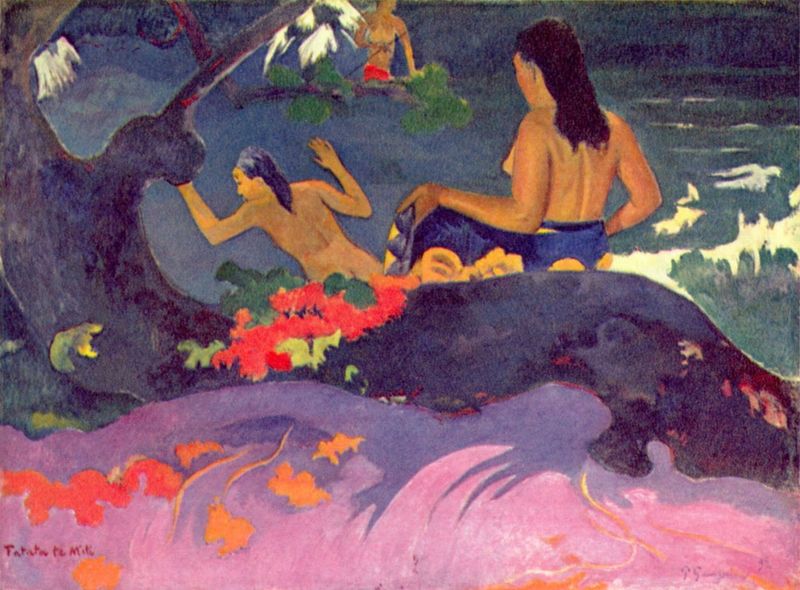
Titel: Fatata te Miti
Künstler: Paul Gauguin
Standort: Washington (District of Columbia)
Institution: National Gallery of Art
Schlagwörter: akt, baum, blau, blätter, dunkel, gemälde, gruppe, hand, haut, himmel, laub, mann, meer, nackt, wasser, weiß, wolken, akte, baden, badende, fluss, frauen, gelb, grün, landschaft, menschen, see, teich, ufer, äste, abend, blume, blumen, brust, bunt, busen, damen, femmes, frankreich, frau, grau, haar, hell, hintergrund, licht, männer, nacht, ohr, orange, profil, rücken, schwarz, blüten, rot, tuch, expressionismus, malerei, muster, ornament, rock, arm, arme, bild, bildnis, signatur, ast, baumstamm, natur, stamm, wind, gewässer, haare, lange haare, tücher, blatt, pflanzen, kontrast, rosa, szenerie, bewegt, bewölkt, gischt, küste, strand, welle, wellen, zwei, fischer, farben, farbe, lila, violett, schaum, fluten, gicht, woge, wogen, homme, paul, handtuch, um 1900, halbakt, halbnackt, exotik, exotisch, flucht, gauguin, pink, bad, waschen, nacktheit, südsee, wurzel, schwimmen, abtrocknen, hinten, titel, musterung, badehose, gaugin, hüfte, springen, geäst, rinde, fall, sturz, dos, rouge, schaumkronen, binden, femme, fleurs, arbre, ciel, nature, paysage, bain, cheveux, fleur, bleu, thaiti, südlich, paul gauguin, couleur, rosas, tahiti, nue, hüpfen, violet, rose, orientalisme, vague, vagues, mer, pecheur, plage, feuilles, drap, pastel, rivière, barque, lance, baignade, nus, goya, degas, pirogue, baigneuses, fauvisme, schum, nues, balau, fraurn, iles, tahitiennes, ocean, nu, mauve, écume, pêche, vahité, exotisme, #blatt, pareo, pagne, vahiné, nage, fatata te miki, haiti, serviette, aplat de couleur, oceanique, acidul, paul gaugui, plge, pêcher, deux femmes, vahinés, coouleur, gguerrier, tissien